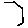
Label: hexagon